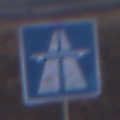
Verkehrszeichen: Autobahn
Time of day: SunriseSunset
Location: Outdoor (Nature)
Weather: Clear
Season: NotSpecified
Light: Natural